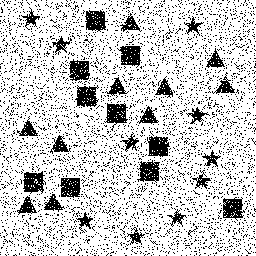
Squares: 10
Triangles: 10
Stars: 10
Total shapes: 30